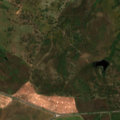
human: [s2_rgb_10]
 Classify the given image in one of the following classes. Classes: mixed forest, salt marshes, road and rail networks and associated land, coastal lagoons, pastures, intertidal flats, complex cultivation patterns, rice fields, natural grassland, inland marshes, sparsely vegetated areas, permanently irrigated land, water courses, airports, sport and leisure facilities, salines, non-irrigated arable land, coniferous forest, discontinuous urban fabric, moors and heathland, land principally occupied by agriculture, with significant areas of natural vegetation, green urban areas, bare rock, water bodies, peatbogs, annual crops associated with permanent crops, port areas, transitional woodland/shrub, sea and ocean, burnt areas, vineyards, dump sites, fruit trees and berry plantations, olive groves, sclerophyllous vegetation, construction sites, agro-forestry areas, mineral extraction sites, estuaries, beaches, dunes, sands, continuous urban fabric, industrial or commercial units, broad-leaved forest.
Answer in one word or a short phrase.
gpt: non-irrigated arable land, olive groves, pastures, agro-forestry areas, sclerophyllous vegetation